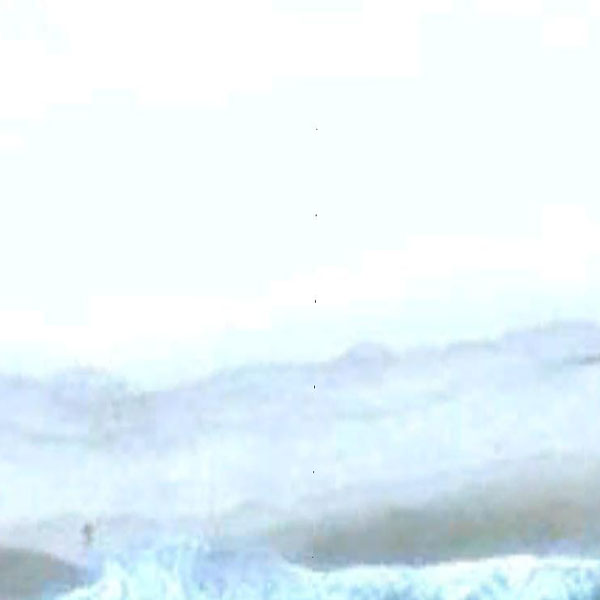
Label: Beach